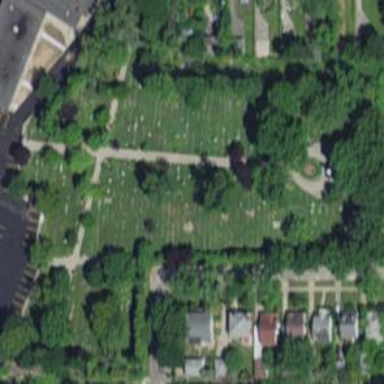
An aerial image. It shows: Graveyard.